This grayscale texture is a bearing vibration snapshot reshaped row-by-row into a square image. Determine the bearing's health state. Answer with exactly one of: normal, inner_race, outer_race, ball.
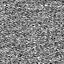
Answer: outer_race